Aerial crown-view tile of a tropical tree (Barro Colorado Island, Panama), acquired 20240716:
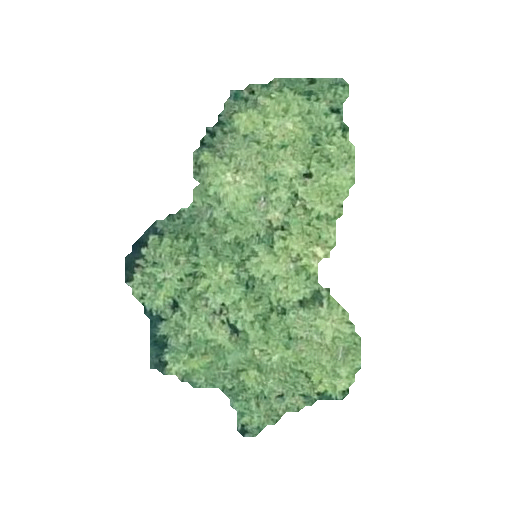
Species: Quararibea stenophylla
GBIF accepted scientific name: Quararibea stenophylla
Crown area: 86.884 m²